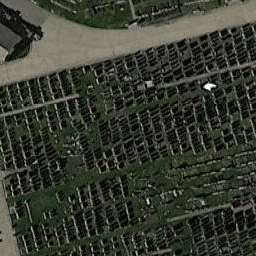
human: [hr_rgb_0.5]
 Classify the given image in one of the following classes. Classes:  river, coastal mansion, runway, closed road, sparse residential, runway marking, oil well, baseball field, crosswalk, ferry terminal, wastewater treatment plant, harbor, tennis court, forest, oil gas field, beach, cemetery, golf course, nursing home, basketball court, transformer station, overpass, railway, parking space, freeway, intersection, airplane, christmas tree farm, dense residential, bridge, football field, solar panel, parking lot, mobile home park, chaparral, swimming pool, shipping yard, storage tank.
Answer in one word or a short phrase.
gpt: cemetery